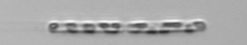
Label: Dactyliosolen_fragilissimus